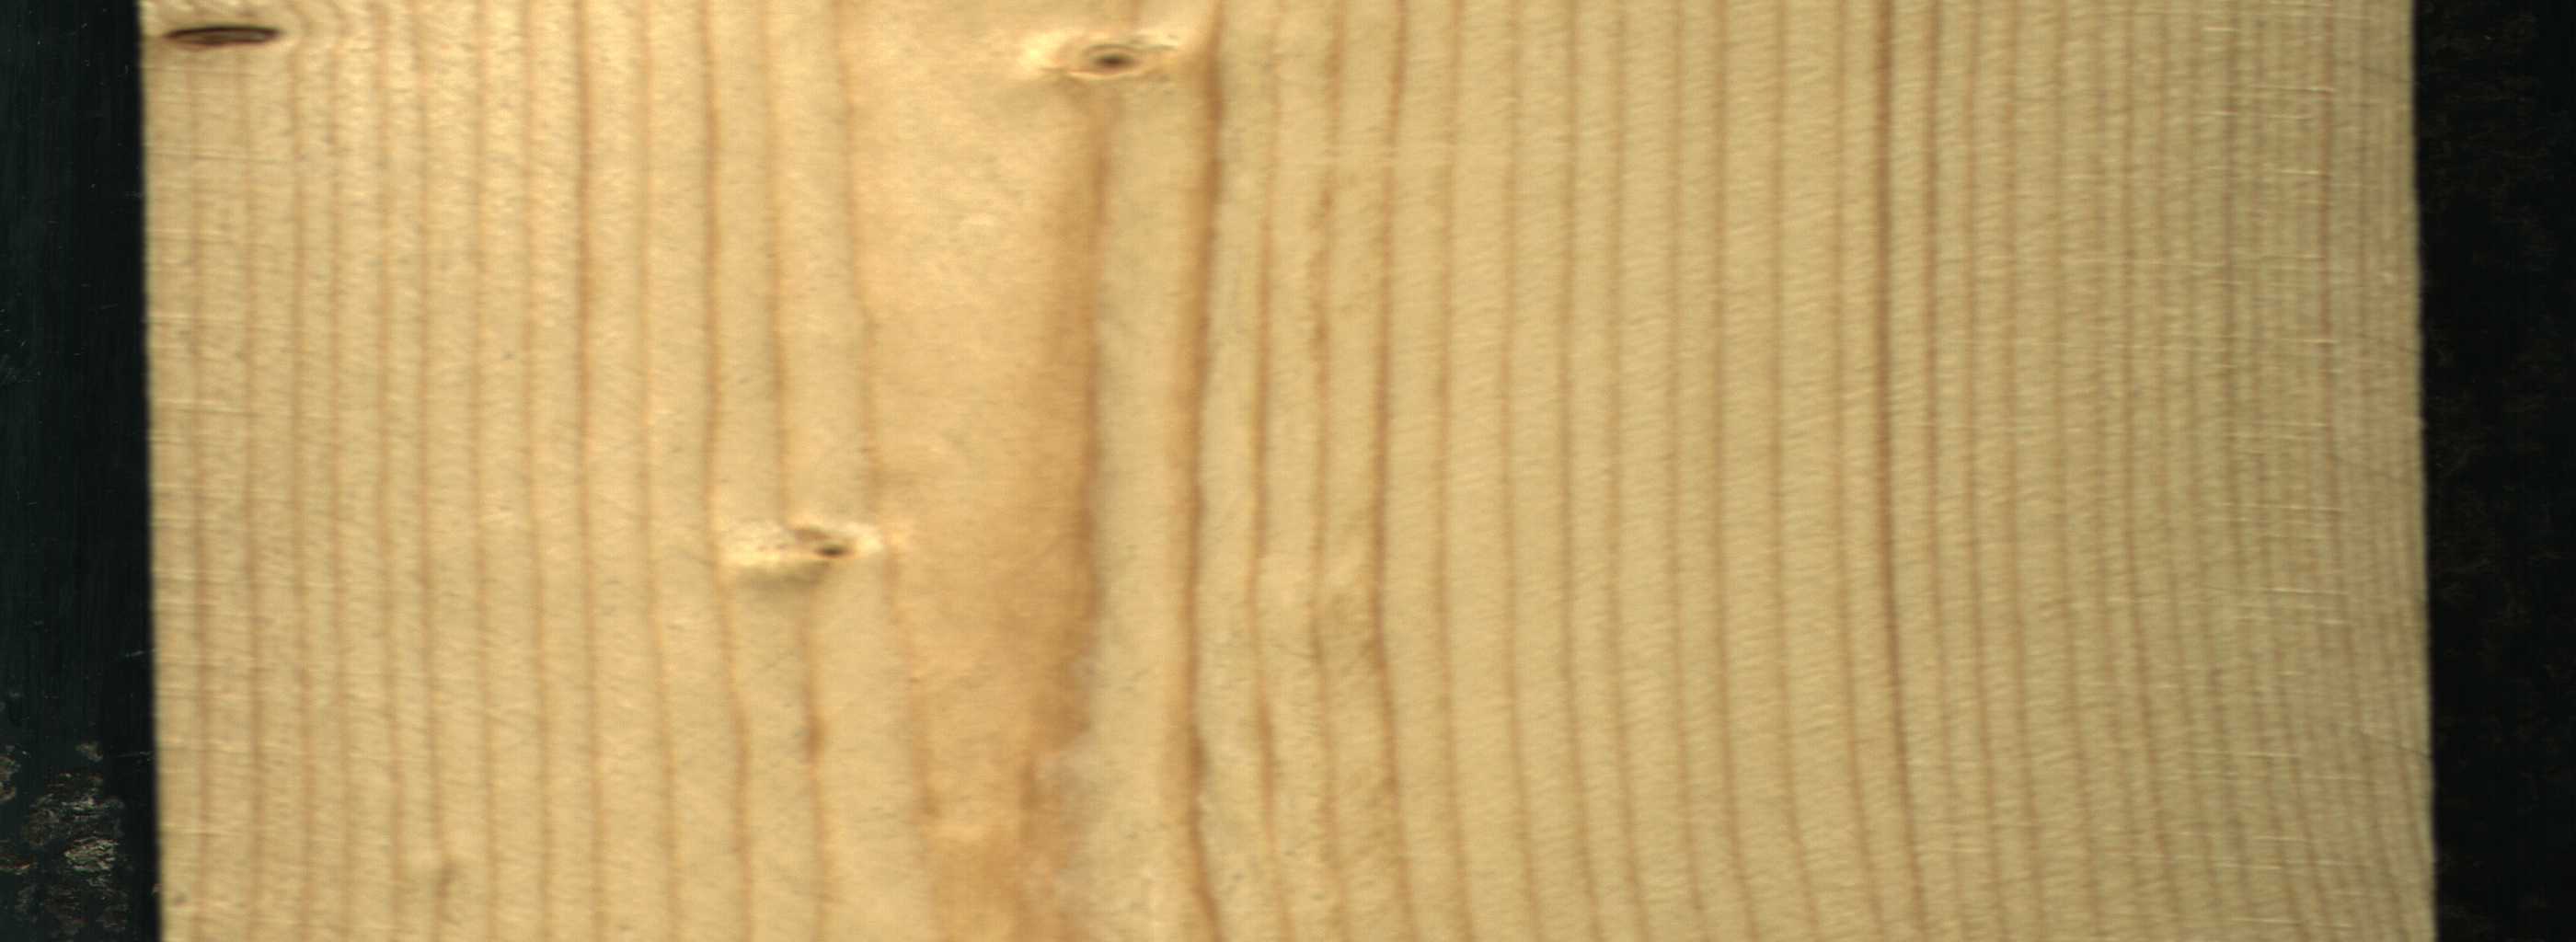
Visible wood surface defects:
Dead_Knot
Live_Knot
Live_Knot